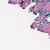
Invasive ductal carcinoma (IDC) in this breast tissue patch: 0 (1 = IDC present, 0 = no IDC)